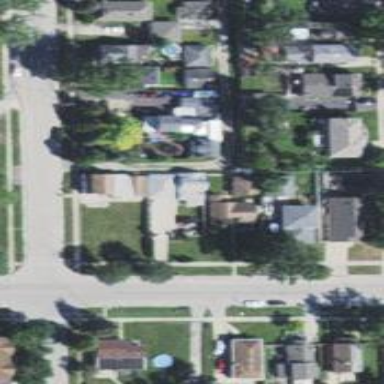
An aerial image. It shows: Alley classified as service road.